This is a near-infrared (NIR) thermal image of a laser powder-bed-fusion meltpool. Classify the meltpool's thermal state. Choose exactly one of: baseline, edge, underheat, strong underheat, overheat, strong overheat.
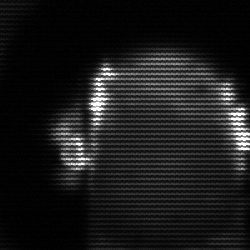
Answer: baseline